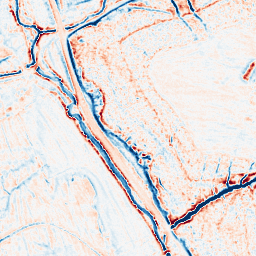
Category: multiscale
Decomposition family: dog_multiscale
Decomposition parameters: sigma_ratio: 1.6
n_scales: 3
base_sigma: 0.5
Upsampling method: quintic
Upsampling parameters: scale: 2
Upsampling scale: 2